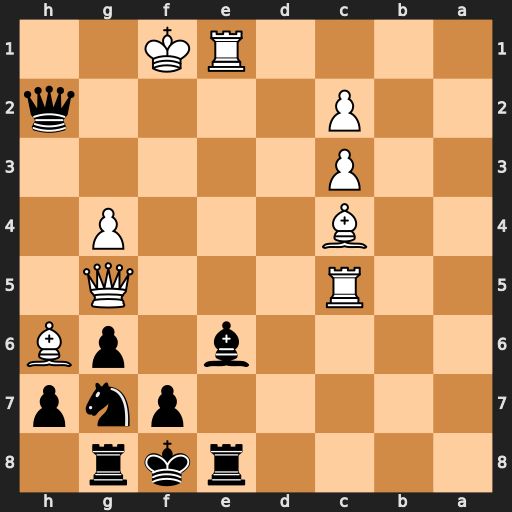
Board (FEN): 4rkr1/5pnp/4b1pB/2R3Q1/2B3P1/2P5/2P4q/4RK2
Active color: b
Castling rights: -
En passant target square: -
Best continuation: Bxc4+ Rxc4 Qh1+ Kf2 Qxe1+